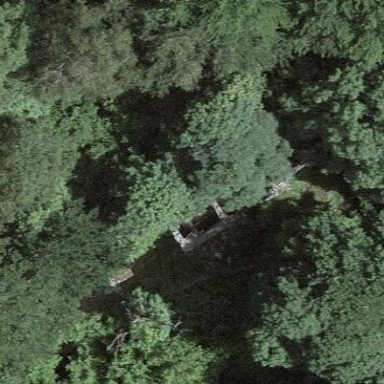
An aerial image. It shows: Historic building in ruins.